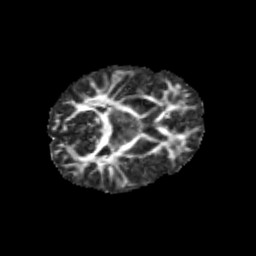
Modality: FA
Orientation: axial
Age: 10
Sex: male
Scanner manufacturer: siemens
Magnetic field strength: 3 T
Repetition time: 3.8 s
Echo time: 0.07 s